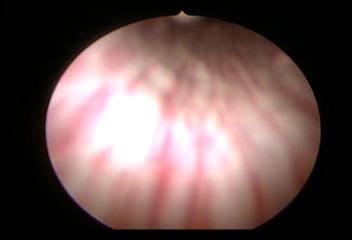
Modality: WLC
Class: Normal mucosa
Bladder cancer association: No